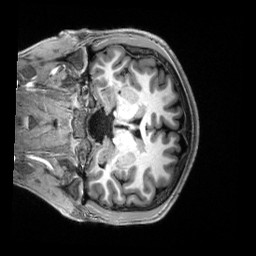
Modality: T1w
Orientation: coronal
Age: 18
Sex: male
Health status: healthy
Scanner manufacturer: siemens
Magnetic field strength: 3 T
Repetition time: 2.5 s
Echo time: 0.00222 s